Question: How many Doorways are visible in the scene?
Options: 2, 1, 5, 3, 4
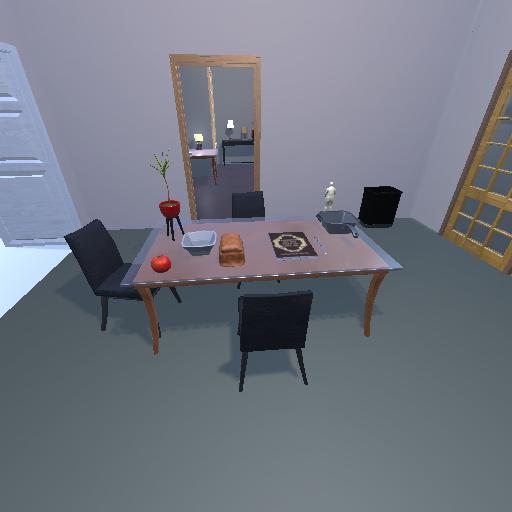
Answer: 2